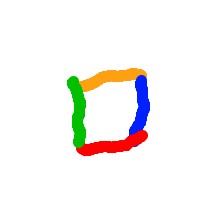
Shape: square